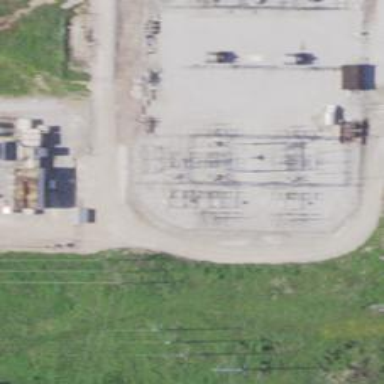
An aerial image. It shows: H-frame power tower design.